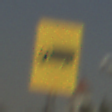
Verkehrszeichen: KFZZulaessigeGesamtmasse3Komma5TOhnePfeilsymbol
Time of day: MorningAfternoon
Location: Outdoor (Suburban)
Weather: Clear
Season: NotSpecified
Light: Natural